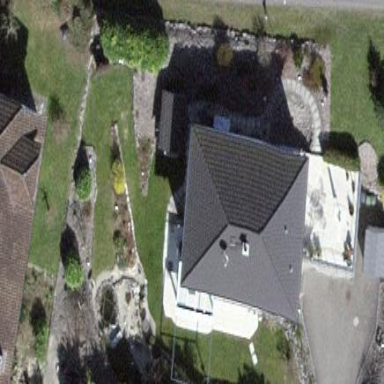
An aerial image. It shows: Simple and straightforward house.